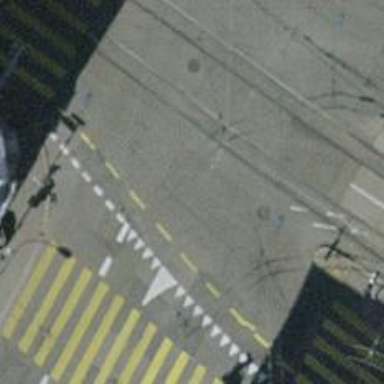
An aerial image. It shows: Tram level crossing on the railway.